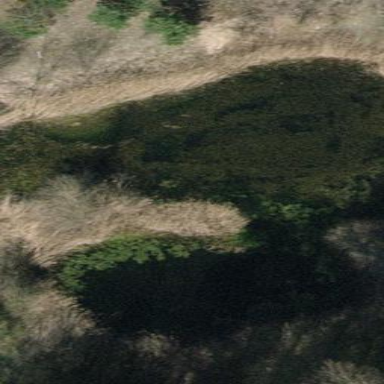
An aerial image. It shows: Serene pond surrounded by nature.